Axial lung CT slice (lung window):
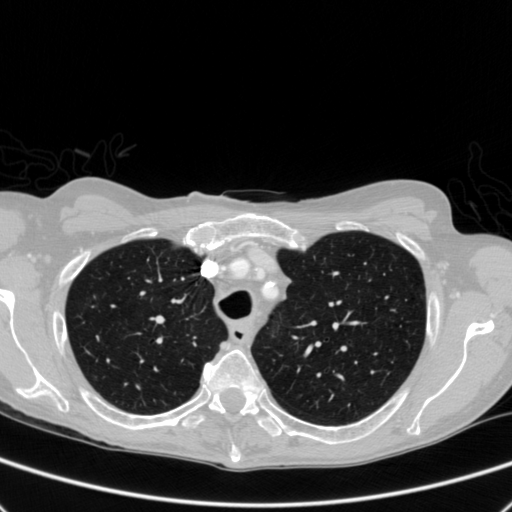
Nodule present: no